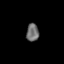
Tissue: prostate
Cell type: Epithelial cells
Senescence score: 0.3296
Nuclear area (px): 217
Mean DAPI intensity: 108.318